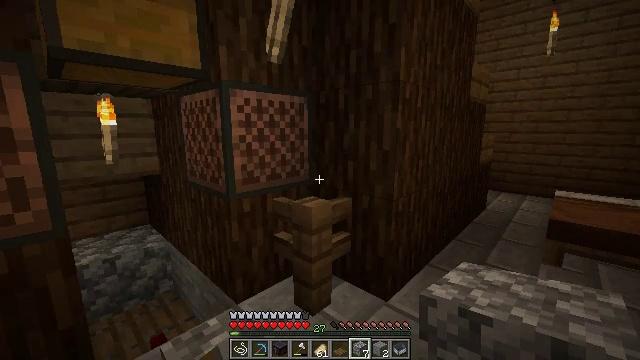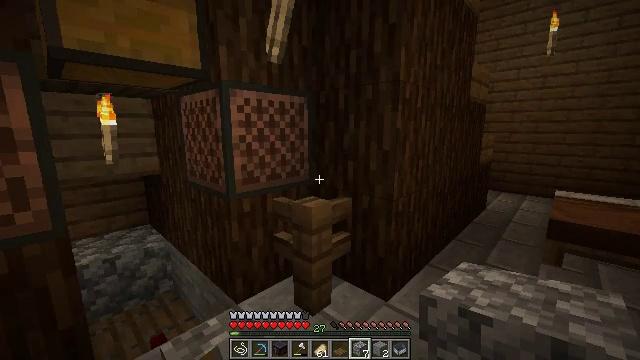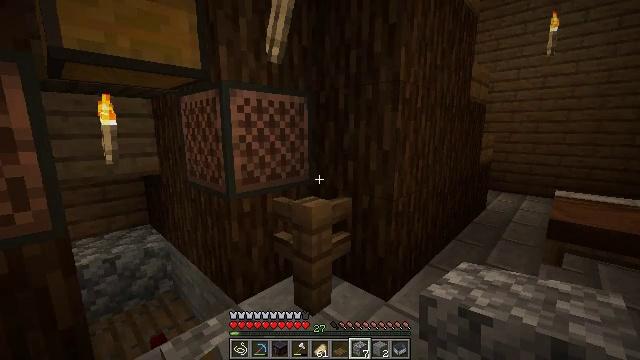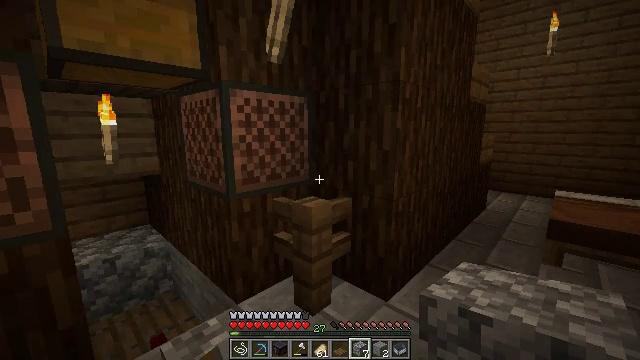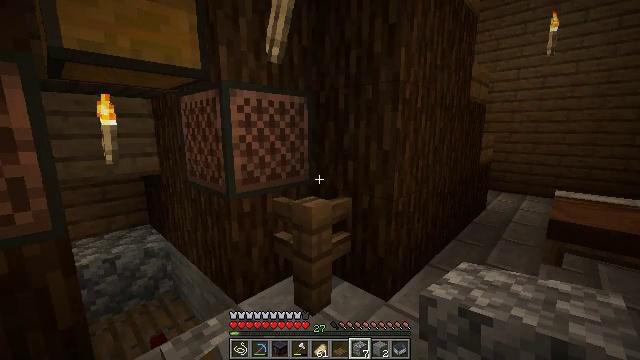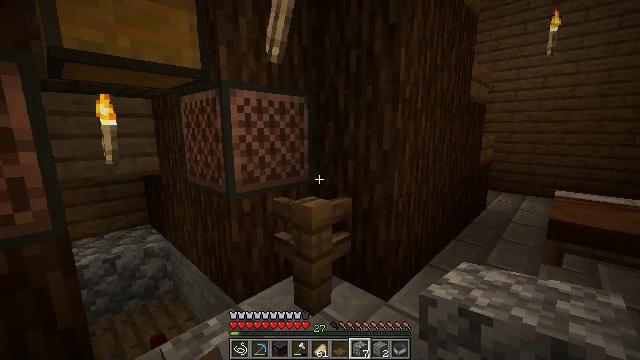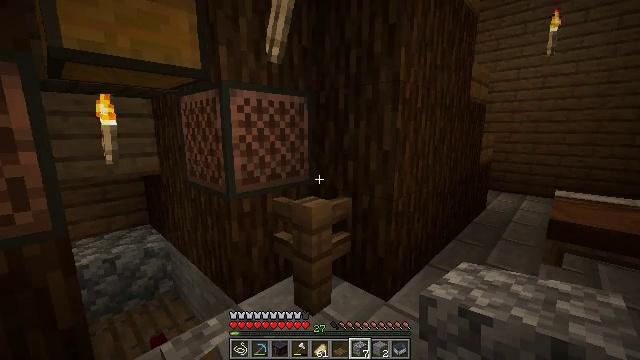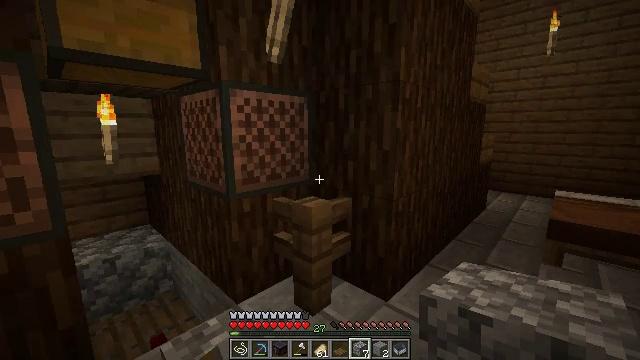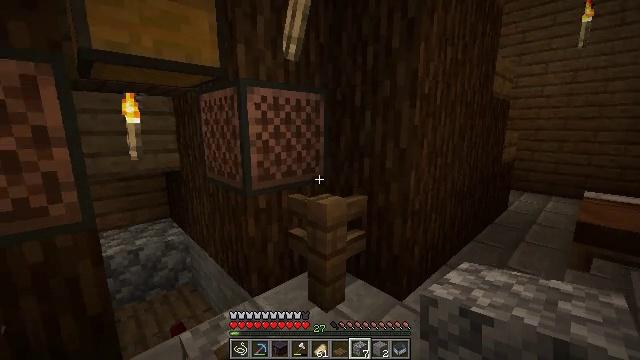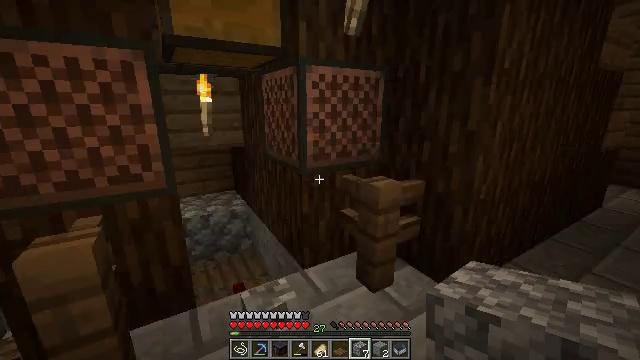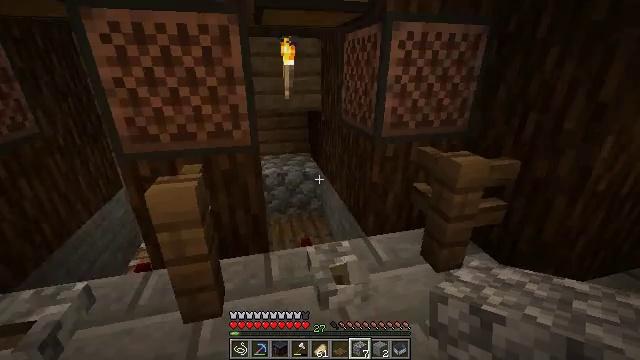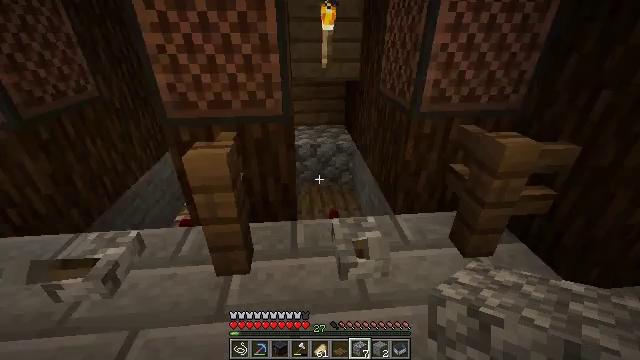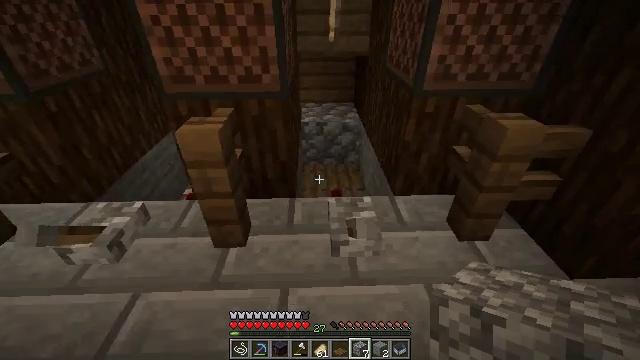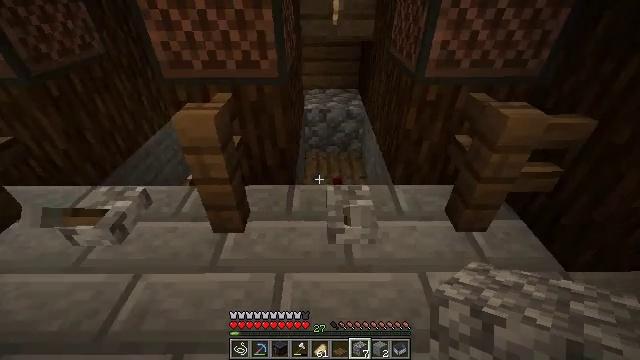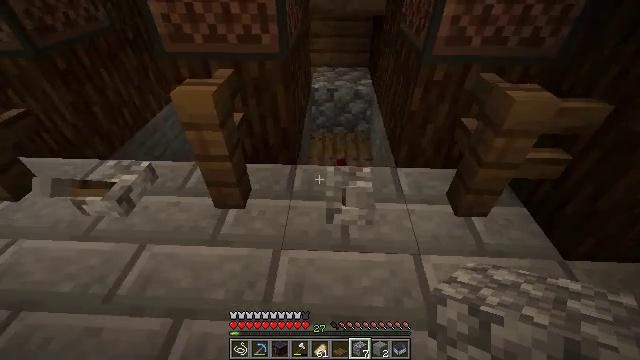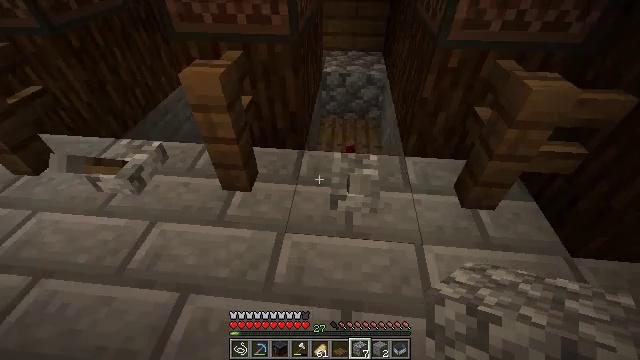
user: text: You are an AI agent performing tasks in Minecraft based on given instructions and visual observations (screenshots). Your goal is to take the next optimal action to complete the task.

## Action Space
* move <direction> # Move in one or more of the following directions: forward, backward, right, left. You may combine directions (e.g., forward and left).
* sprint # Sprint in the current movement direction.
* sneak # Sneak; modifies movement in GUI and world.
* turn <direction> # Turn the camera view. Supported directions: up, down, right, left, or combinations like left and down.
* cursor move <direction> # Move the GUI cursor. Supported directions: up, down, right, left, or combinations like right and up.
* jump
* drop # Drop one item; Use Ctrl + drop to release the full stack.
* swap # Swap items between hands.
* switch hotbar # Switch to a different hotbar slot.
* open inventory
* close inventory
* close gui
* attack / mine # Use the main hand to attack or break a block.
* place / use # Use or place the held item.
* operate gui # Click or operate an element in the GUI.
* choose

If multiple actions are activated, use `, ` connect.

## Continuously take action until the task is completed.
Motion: motion action
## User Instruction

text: Dismantle the repeater.
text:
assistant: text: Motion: no_op
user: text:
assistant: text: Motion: no_op
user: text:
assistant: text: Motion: no_op
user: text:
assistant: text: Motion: no_op
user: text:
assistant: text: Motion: no_op
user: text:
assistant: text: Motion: no_op
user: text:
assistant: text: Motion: no_op
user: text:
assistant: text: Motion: turn left
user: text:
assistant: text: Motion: turn left and down
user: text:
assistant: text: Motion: turn left and down
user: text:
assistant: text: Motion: move right, turn left and down
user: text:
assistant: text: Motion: move right, turn left and down
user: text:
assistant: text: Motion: turn left and down
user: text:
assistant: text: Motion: turn left and down
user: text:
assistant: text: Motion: turn left and down
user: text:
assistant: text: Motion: turn left and down
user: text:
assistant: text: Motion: no_op
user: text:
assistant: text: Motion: no_op
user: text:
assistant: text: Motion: no_op
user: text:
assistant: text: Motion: turn right and down
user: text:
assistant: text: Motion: turn right and down
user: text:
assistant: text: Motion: turn right
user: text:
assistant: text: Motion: no_op
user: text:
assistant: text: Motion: no_op
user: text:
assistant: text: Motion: no_op
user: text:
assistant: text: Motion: no_op
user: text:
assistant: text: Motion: no_op
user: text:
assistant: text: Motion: no_op
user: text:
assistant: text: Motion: no_op
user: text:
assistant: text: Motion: no_op